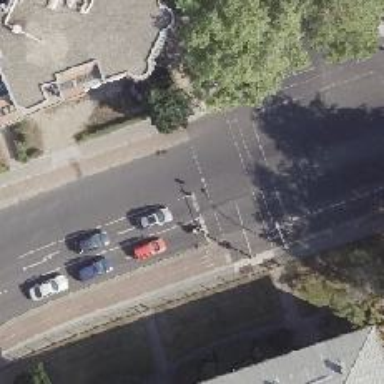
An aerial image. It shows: Road with traffic signals for signaling.